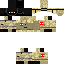
A female skeleton skin with dark skin, wearing brown helmet dressed in a black hoodie and black pants, featuring a closed mouth.